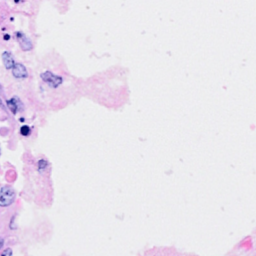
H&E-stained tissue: Breast